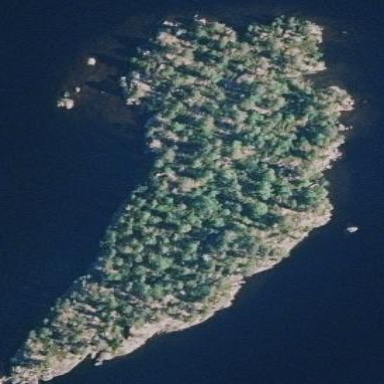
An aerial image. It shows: Islet.